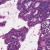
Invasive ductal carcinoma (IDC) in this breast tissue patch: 0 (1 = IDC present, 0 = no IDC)